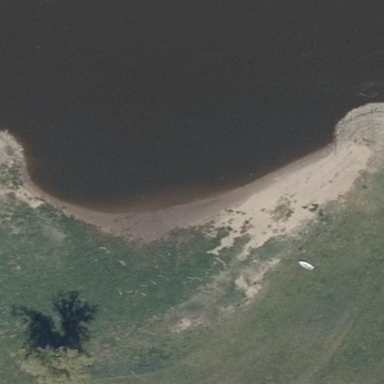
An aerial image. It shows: Beautiful beach with natural surroundings.